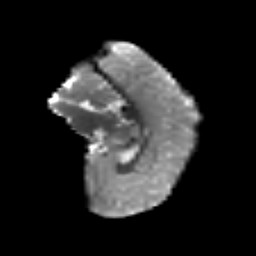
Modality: T2w
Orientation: sagittal
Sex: male
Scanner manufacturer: siemens
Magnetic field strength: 3 T
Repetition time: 5 s
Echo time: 0.071 s